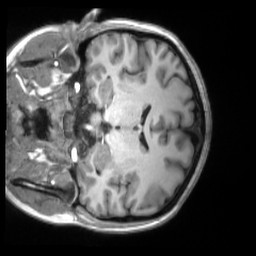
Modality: T1w
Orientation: coronal
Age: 30
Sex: female
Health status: ill
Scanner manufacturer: siemens
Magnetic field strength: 3 T
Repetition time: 2.2 s
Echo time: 0.00157 s